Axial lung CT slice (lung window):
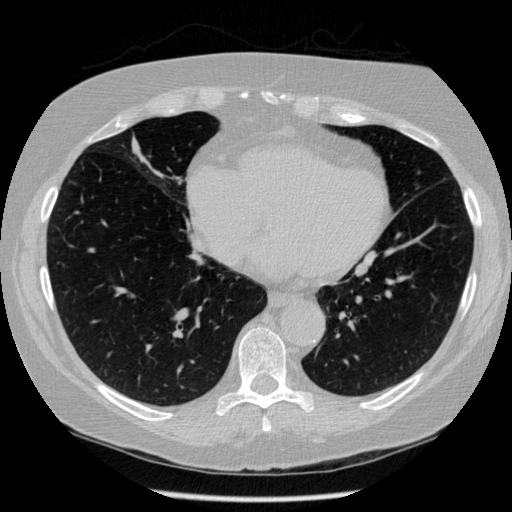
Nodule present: no